Question: I'm using this rewrite rule to redirect my search requests:
'RewriteRule ^search/([^/\.]*)/([^/]+)/?$ index.php?search=$1&additional=$2 [L]'
This rule works fine for
'search/search/add'
but it gives me a page not found for
'search//add' (empty search)
What am I doing wrong? The regex should match:

<URL>
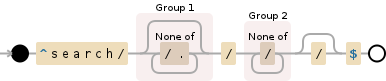
Answer: Yes your regex will match 'search//add' but problem is that 'mod_rewrite' engine strips multiple slashes into single one in 'RewriteRule' directive.
You can use a 'RewriteCond' instead:
'''
RewriteCond %{REQUEST_URI} ^/search/([^/.]*)/([^/]+)/?$ [NC]
RewriteRule ^ index.php?search=%1&additional=%2 [L,QSA]
'''